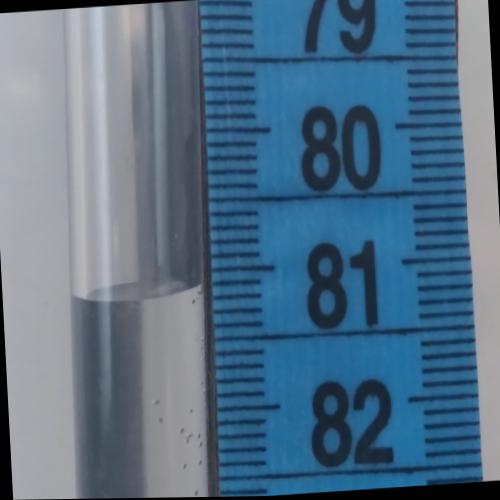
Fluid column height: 81.1 cm